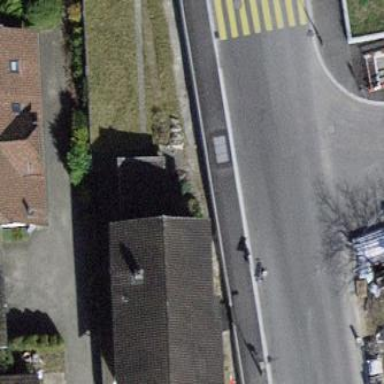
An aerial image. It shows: Detached building.